Question: I have the following JTextField where I would like to change the cursor position from the middle to the TOP of the JTextField:

How do I accomplish that?
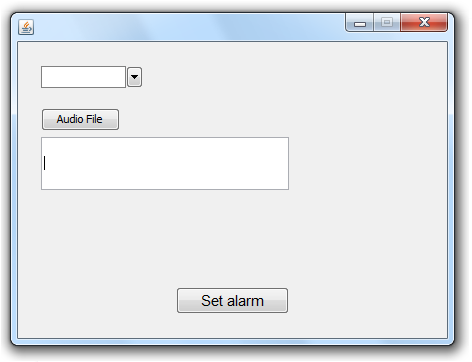
Answer: There is no such thing as a multi-line 'JTextField'. What you posted is a regular, single-line 'JTextField' which is simply stretched out.
If you need mutli-line text components, consider using a 'JTextArea' or 'JTextPane' in which you can perfectly set the cursor (caret) at the first line
Just read your comment. An editable textfield for output is just confusing to the user. At least make it non-editable, or opt for a 'JLabel' with a 'Border'